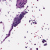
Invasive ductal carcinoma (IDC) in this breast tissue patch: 1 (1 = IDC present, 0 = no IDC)